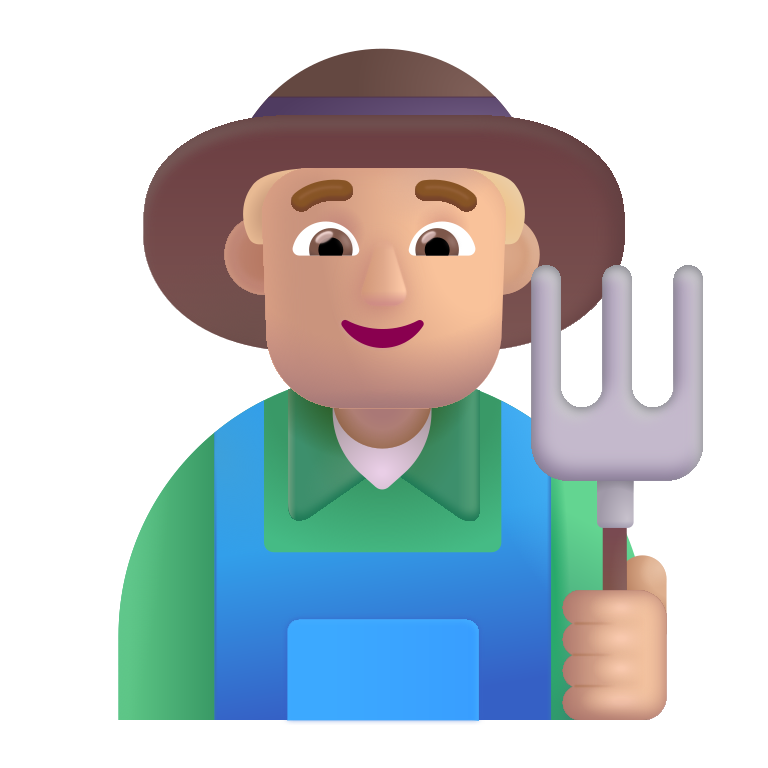
man farmer color  light